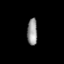
Tissue: lung
Cell type: Endothelial cells
Senescence score: 0.5521
Nuclear area (px): 267
Mean DAPI intensity: 149.303